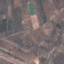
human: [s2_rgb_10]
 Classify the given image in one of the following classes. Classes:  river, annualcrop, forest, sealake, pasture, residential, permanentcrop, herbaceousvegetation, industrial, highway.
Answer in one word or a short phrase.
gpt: PermanentCrop